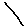
Label: line